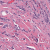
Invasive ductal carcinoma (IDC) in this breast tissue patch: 1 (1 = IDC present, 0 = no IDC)